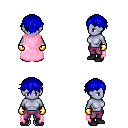
a pixel art fantasy rpg character, female body template, dark elf, purple skin, pink cape, magenta pants, blue short bangs hairstyle, gold gloves, black shoes, four views (front, back, left, right), 2x2 character sprite sheet, small pixel art, hard edges, no anti-aliasing